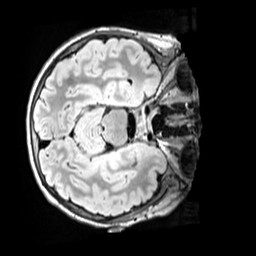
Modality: FLAIR
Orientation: axial
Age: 13
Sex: female
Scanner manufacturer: siemens
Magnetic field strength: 3 T
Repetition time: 5 s
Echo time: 0.388 s